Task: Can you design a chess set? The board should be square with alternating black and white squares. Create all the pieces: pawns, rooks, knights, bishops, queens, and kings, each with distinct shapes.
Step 1870:
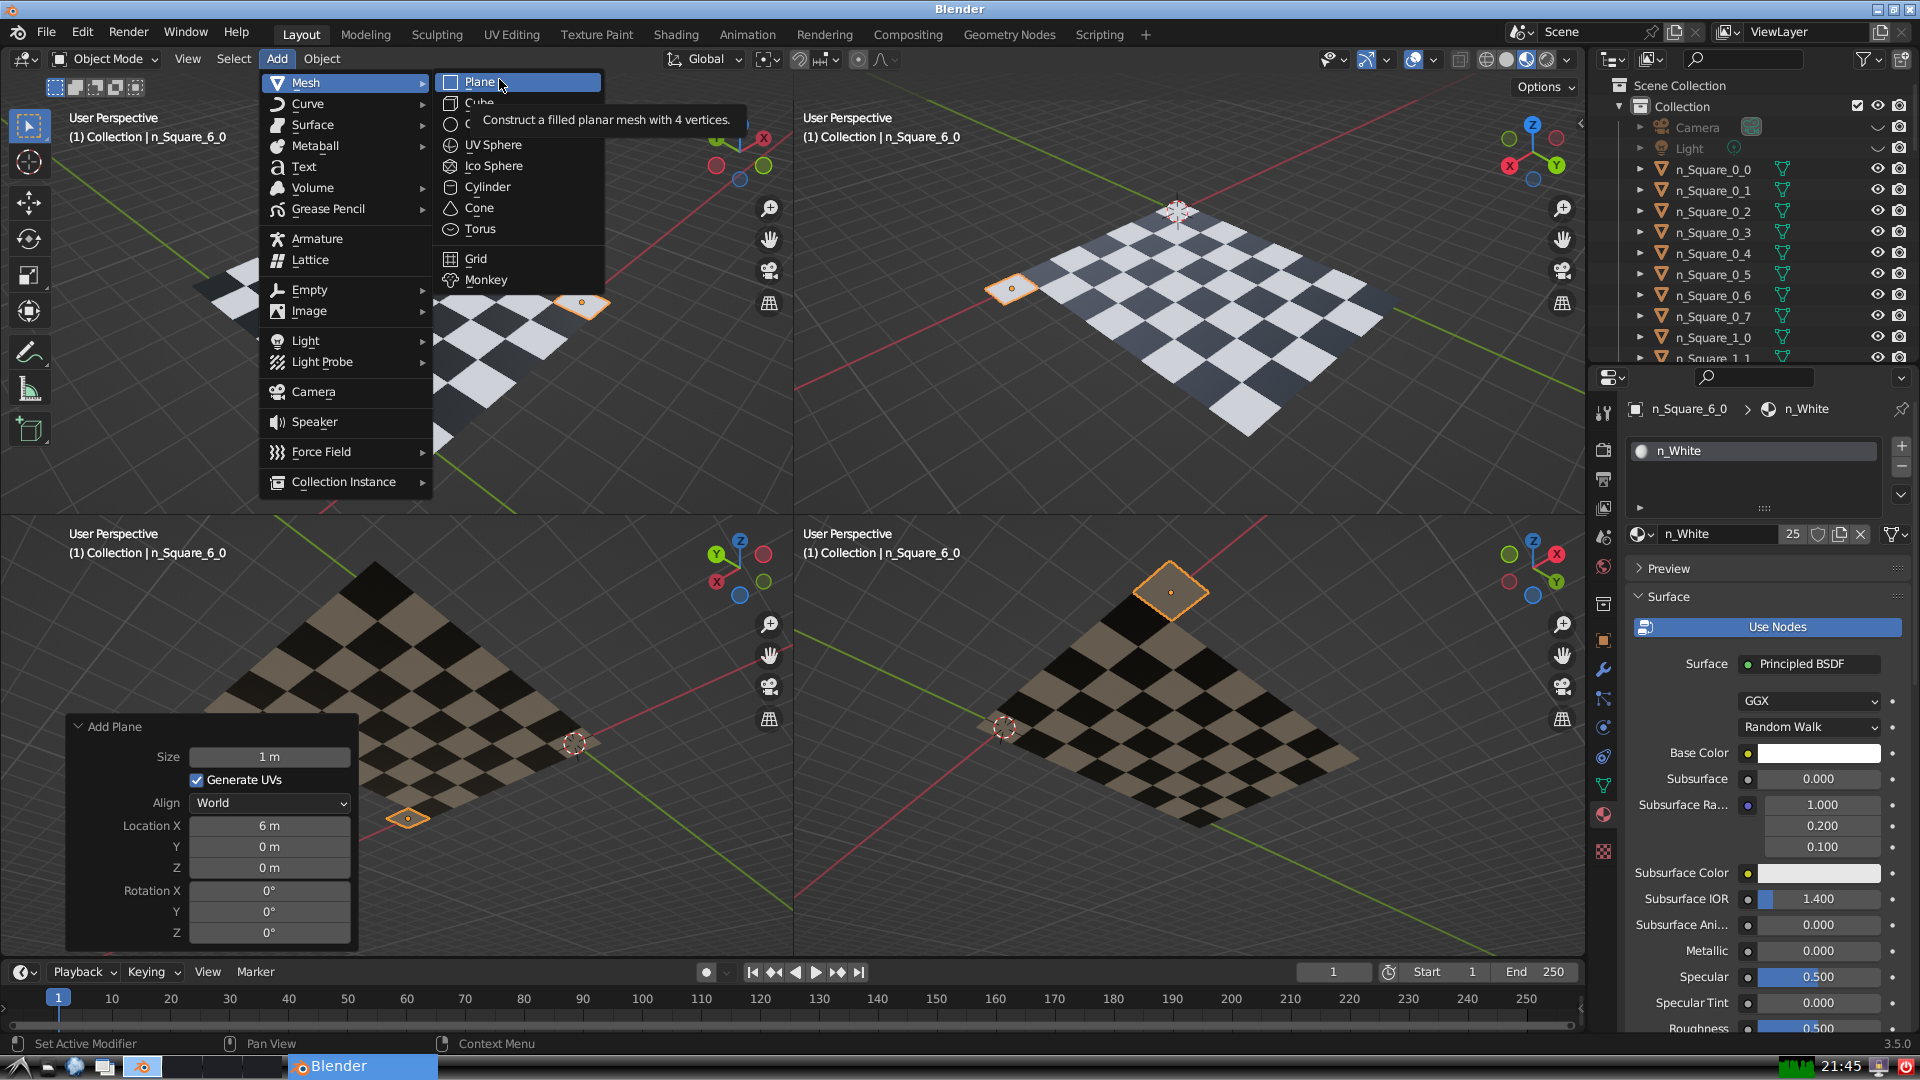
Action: click: no